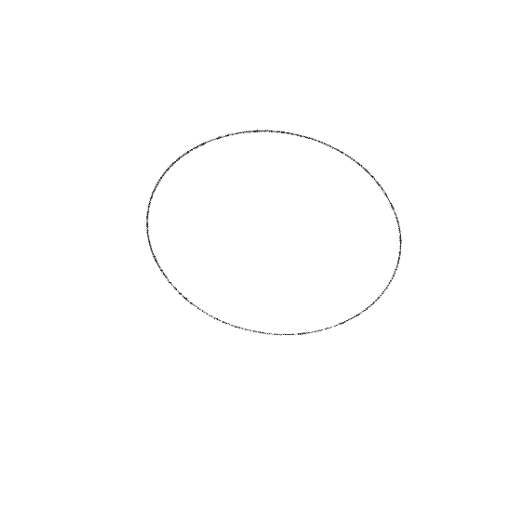
Crossing number: 0